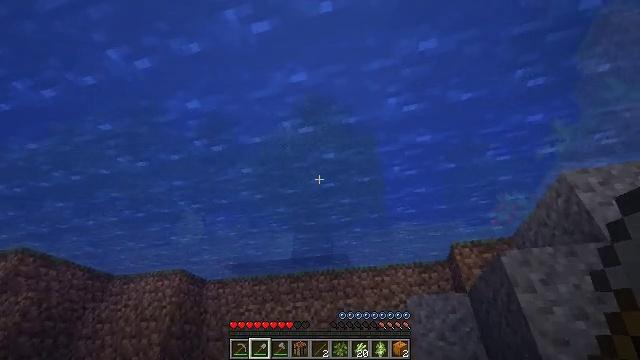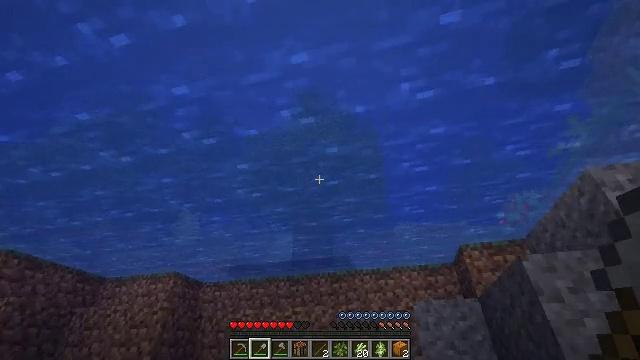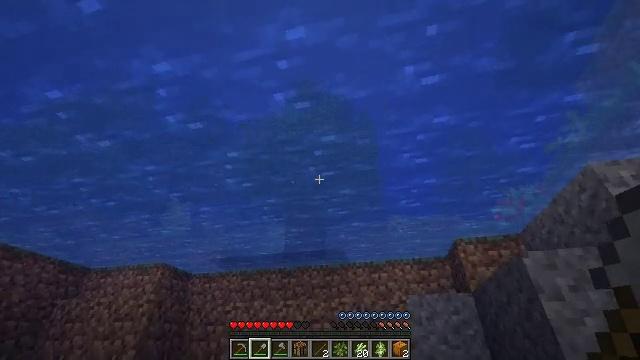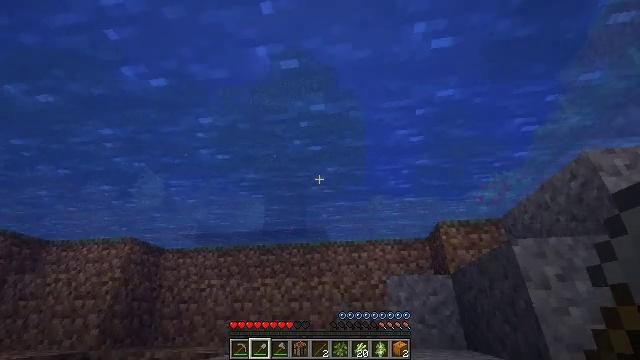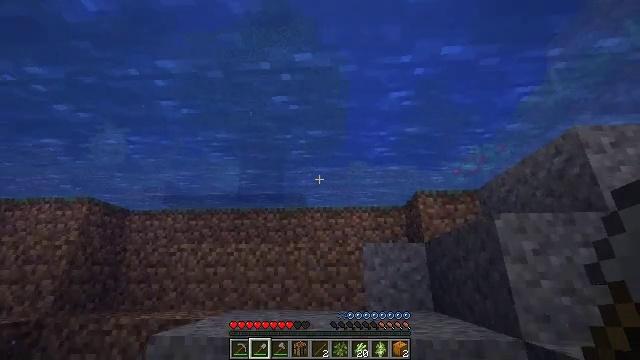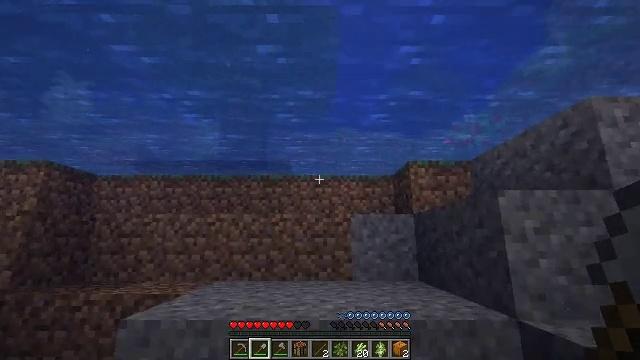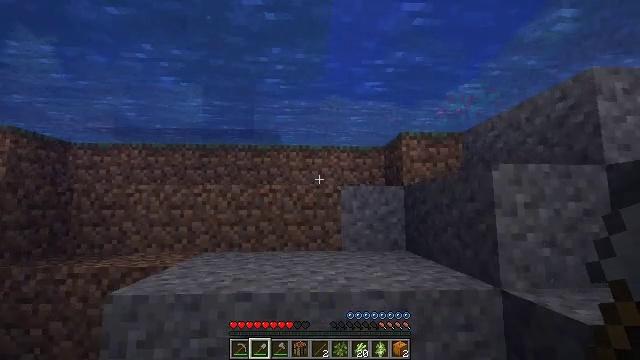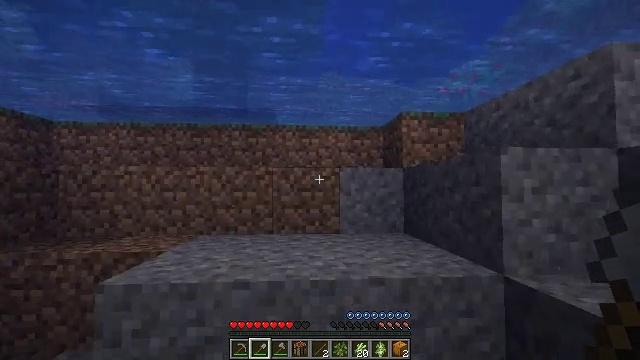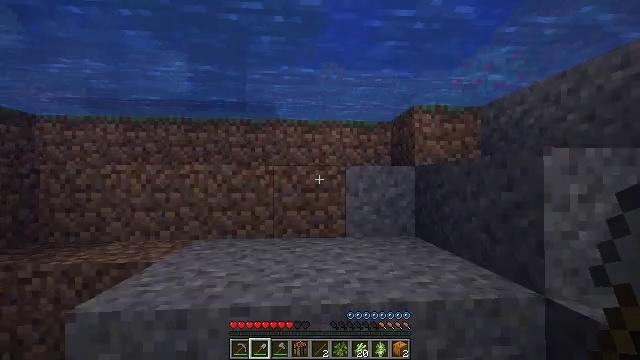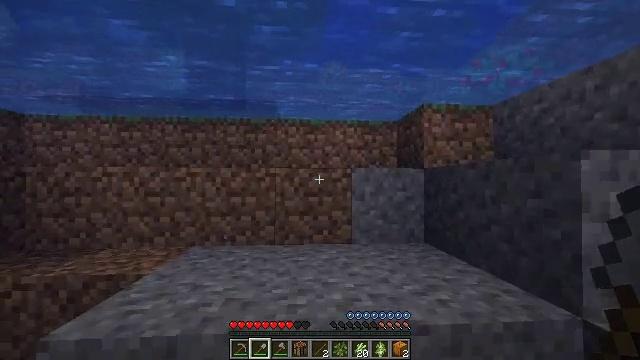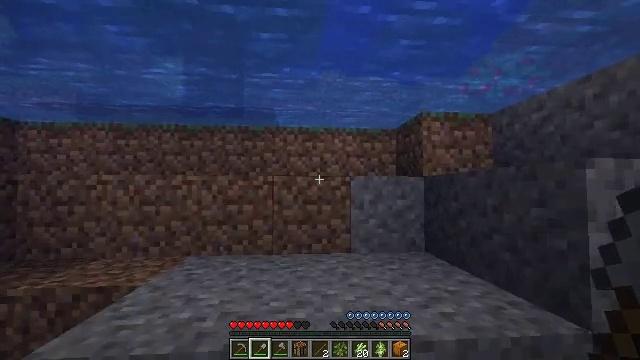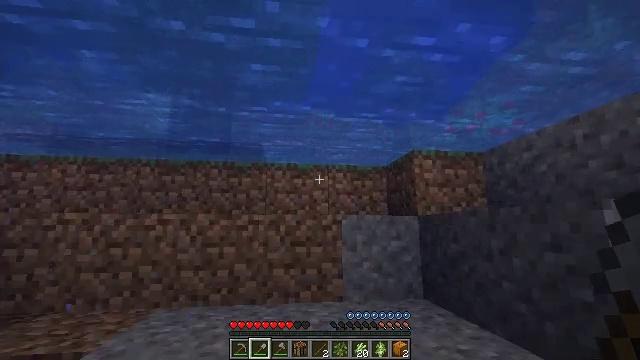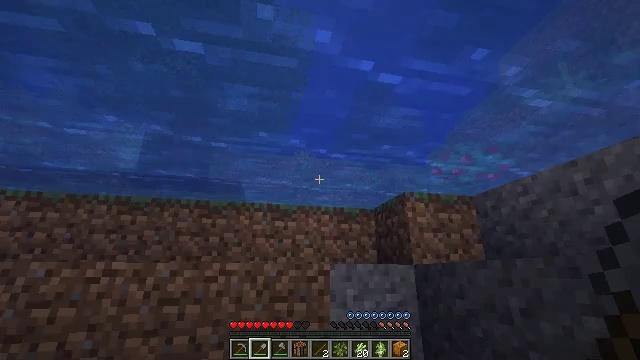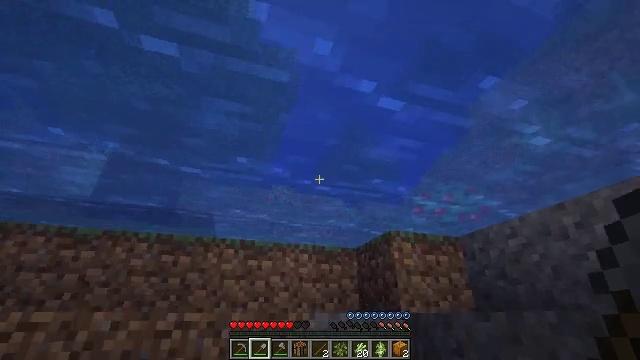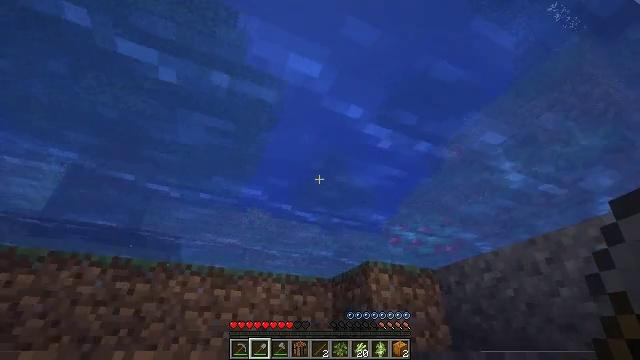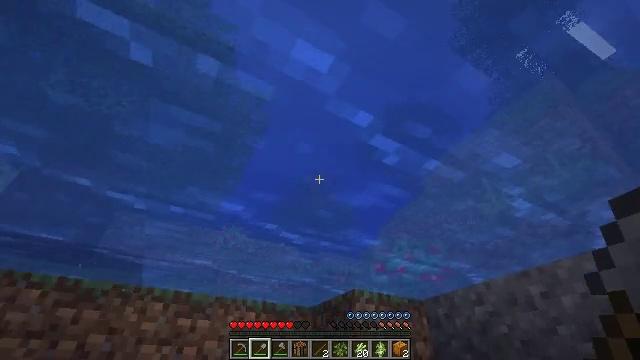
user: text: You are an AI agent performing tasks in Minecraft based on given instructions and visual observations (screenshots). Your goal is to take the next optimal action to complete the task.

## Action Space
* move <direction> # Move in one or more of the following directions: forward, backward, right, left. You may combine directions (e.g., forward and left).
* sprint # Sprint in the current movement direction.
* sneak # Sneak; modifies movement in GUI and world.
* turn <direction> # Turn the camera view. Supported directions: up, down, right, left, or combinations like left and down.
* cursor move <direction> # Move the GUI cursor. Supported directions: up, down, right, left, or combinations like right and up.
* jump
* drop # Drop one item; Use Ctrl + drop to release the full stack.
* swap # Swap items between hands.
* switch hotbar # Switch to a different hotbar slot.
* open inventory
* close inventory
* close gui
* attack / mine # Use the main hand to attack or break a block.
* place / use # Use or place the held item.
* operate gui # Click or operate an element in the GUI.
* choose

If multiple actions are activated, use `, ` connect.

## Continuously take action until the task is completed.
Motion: motion action
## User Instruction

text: Clear the sweet berry bush to collect the sweet berries.
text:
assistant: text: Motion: move forward, sprint
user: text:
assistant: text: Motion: move forward, sprint, turn right and down
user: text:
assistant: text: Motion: move forward, sprint, turn right and down
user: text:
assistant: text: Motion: move forward, sprint, turn right and down
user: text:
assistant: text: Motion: move forward, sprint, turn right and down
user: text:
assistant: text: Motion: move forward, sprint, turn right and down
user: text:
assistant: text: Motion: move forward, sprint, turn right and down
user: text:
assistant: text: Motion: move forward, sprint, turn down
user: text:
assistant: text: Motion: move forward, sprint
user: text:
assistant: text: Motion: move forward, sprint, turn up
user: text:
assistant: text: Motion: move forward, sprint, turn right and up
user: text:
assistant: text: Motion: move forward, sprint, turn right and up
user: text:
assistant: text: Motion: move forward, sprint, turn right and up
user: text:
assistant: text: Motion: move forward, sprint, turn right and up
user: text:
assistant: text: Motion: move forward, sprint, turn right and up
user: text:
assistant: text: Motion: move forward, sprint, turn right and up
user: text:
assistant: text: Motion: move forward, sprint
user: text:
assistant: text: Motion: move forward, sprint
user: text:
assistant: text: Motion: move forward, sprint
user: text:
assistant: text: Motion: move forward, sprint
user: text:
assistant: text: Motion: move forward, sprint
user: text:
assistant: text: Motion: move forward, sprint, turn right and down
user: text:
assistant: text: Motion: move forward, sprint, turn right and down
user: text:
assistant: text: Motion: move forward, sprint, turn right and down
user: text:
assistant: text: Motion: move forward, sprint, turn down
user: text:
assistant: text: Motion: move forward, sprint, turn down
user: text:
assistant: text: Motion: move forward, sprint
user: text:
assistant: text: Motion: move forward, sprint
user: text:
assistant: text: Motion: move forward, sprint
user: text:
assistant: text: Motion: move forward, sprint